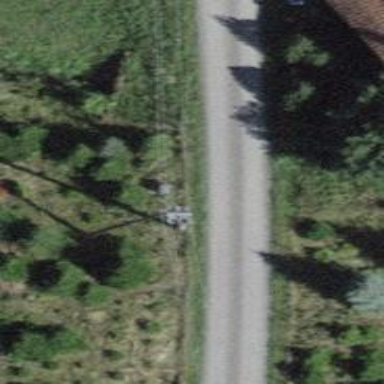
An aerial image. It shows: Utility pole in the area.